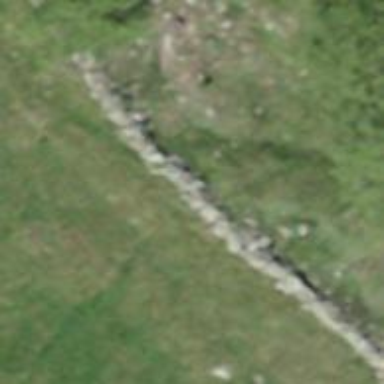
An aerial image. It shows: Wall barrier.